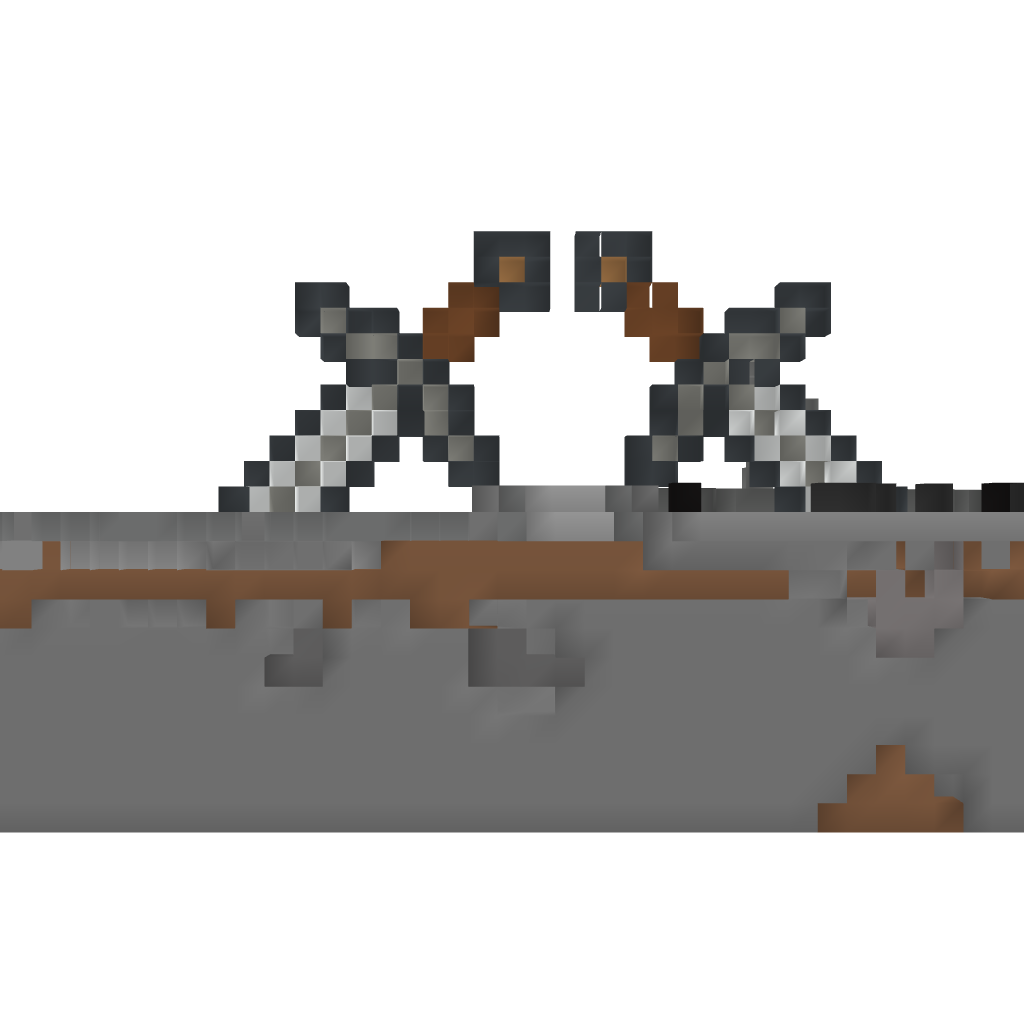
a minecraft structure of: Swords Pixelart